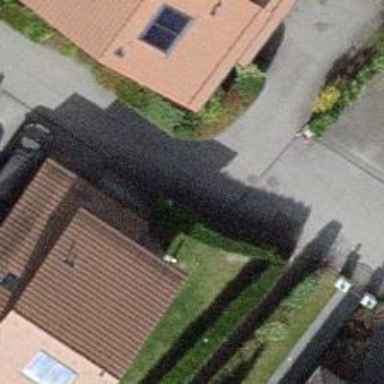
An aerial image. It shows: Asphalt road in residential area.